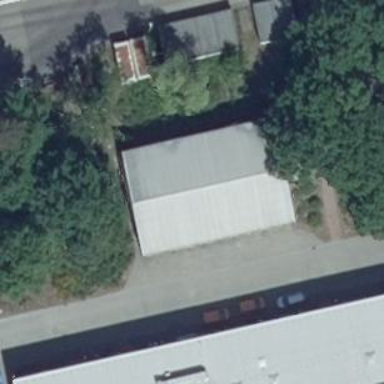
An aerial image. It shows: View of roof of building.